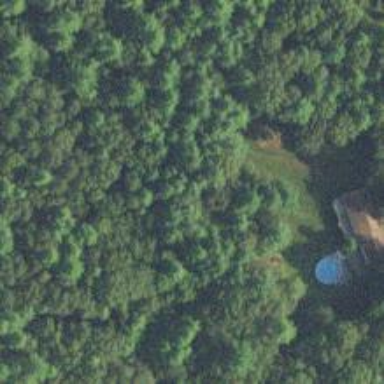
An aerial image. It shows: Mixed leaf woodland.